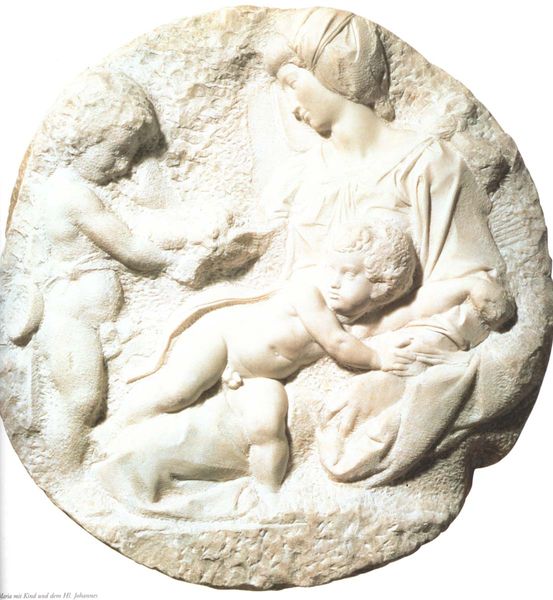
Titel: Tondo Taddei, Madonna mit Kind und Johannesknaben
Künstler: Michelangelo
Institution: London, Royal Academy of Arts
Schlagwörter: akt, nackt, frau, marmor, mund, nase, tuch, haube, augen, halten, johannes, stein, taube, tragen, haare, stoff, familie, kind, mutter, kinder, rund, skulptur, relief, jungen, essen, junge, nacktheit, geben, fliehen, jesus, hera, gips, putten, maria, madonna, gabe, schutz, gemeißelt, münze, diskus, güte, sitzen stehen, umarmeung, amarmung